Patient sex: M
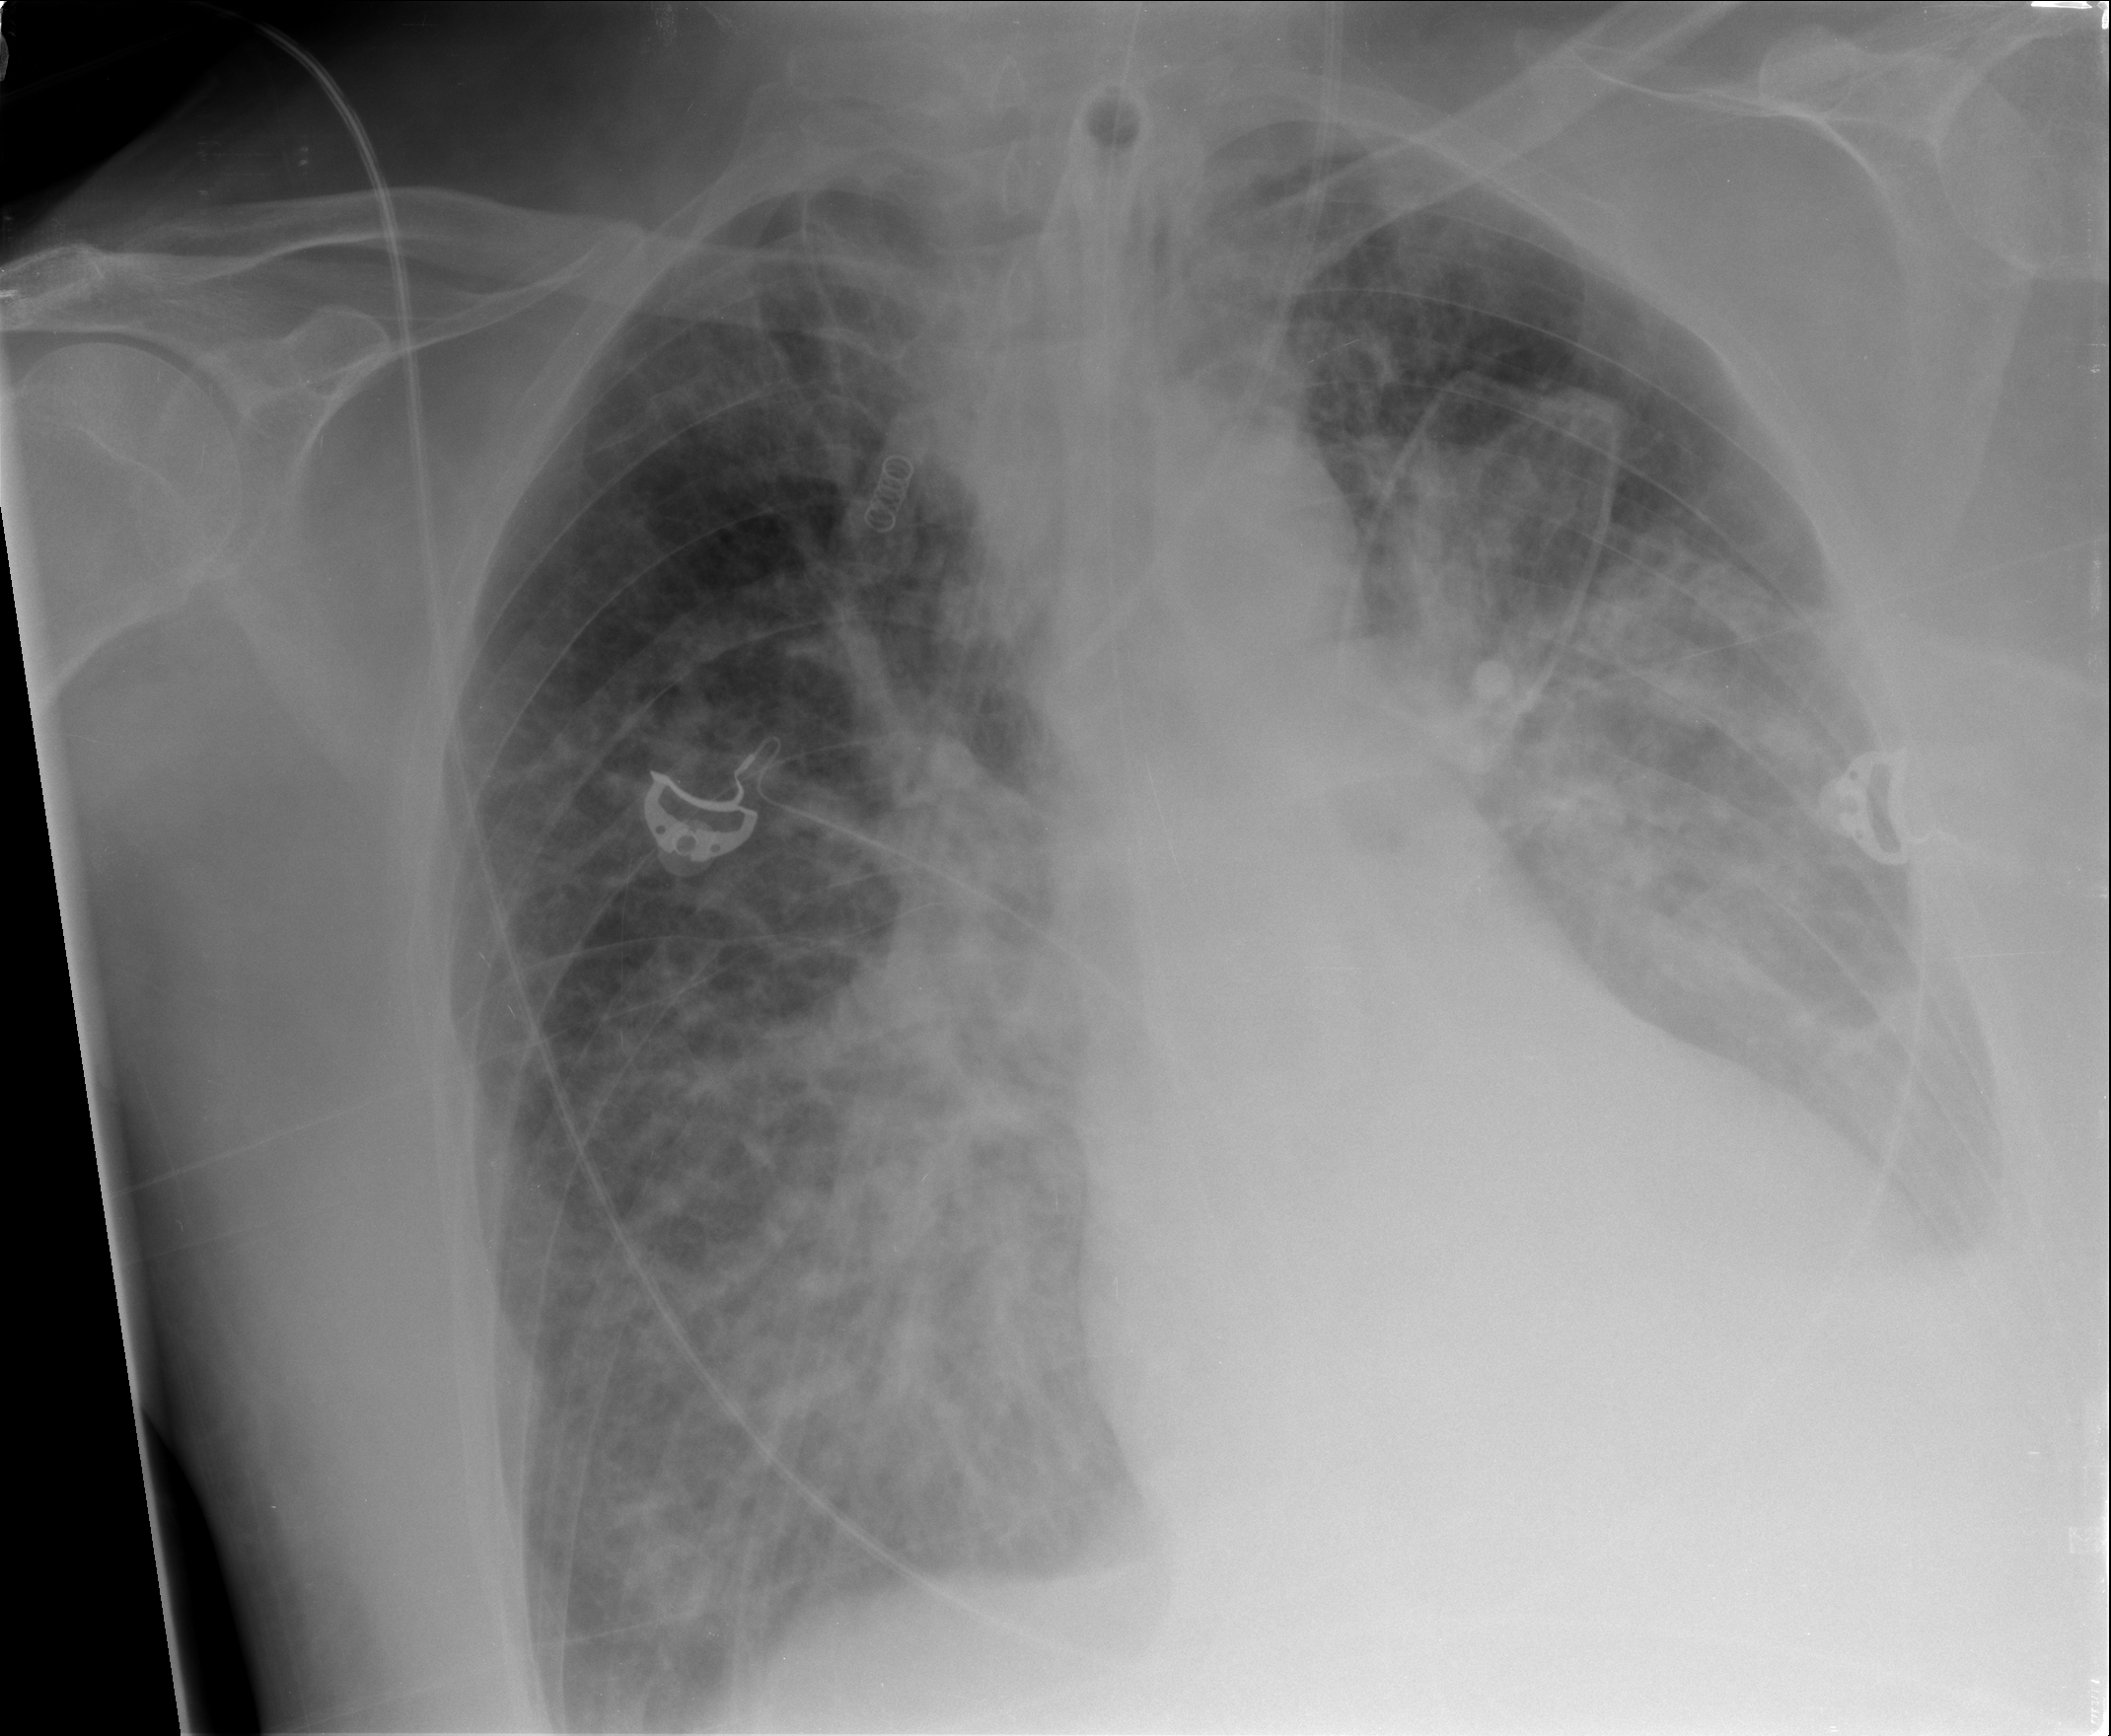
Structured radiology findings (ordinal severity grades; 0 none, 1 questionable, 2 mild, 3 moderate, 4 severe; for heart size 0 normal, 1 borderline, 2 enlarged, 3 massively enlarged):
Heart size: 2
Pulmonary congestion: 3
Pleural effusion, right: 1
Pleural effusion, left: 2
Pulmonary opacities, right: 3
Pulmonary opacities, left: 3
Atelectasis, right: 3
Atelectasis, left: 3